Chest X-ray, PA view. Patient: 59 years old, sex M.
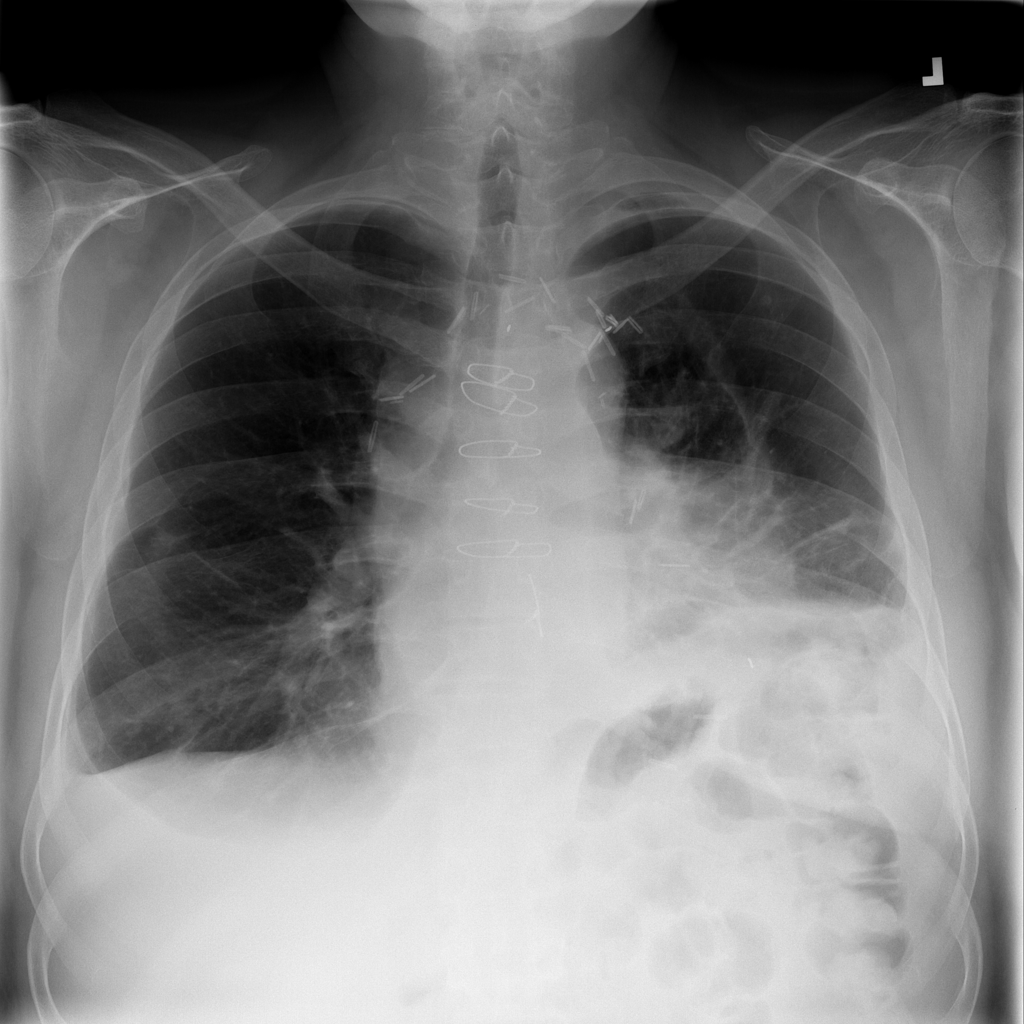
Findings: Atelectasis, Effusion, Pneumothorax